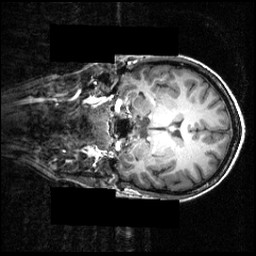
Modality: T1w
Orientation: coronal
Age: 27
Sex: female
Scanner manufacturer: siemens
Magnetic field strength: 3.951 T
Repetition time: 1.5 s
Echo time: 0.00335 s